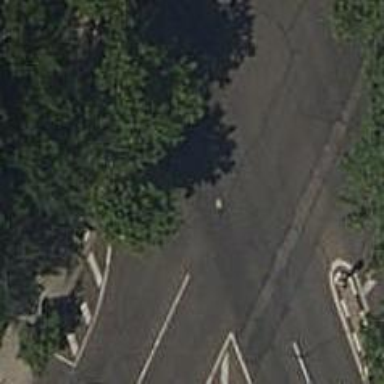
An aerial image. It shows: Residential road with asphalt surface. There is sidewalk on the left and shared cycle lane.